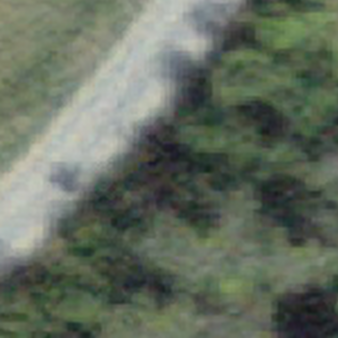
Label: other